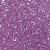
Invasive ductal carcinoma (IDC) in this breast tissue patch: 1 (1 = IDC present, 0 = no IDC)